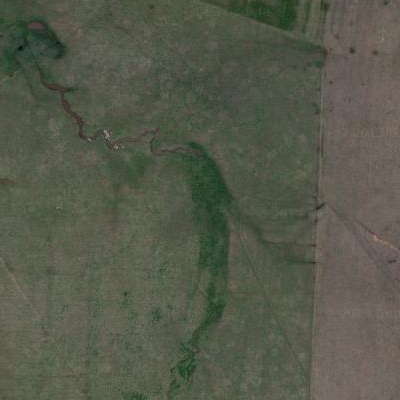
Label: aGrass